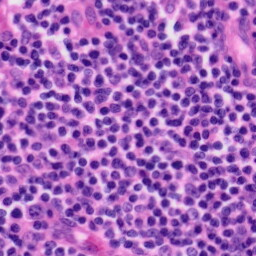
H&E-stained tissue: Tonsil